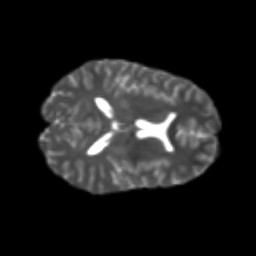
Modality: T2w
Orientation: axial
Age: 22
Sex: female
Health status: healthy
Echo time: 0.074 s